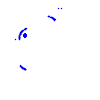
Particle: pion